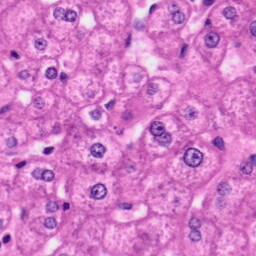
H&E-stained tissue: Liver